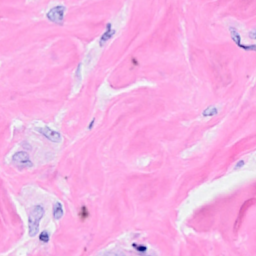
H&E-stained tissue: Breast